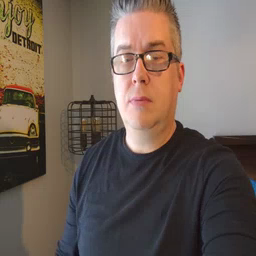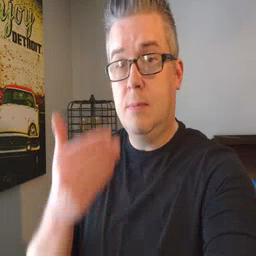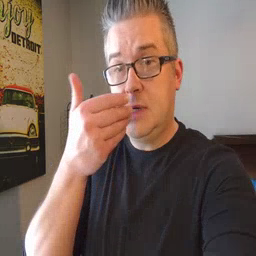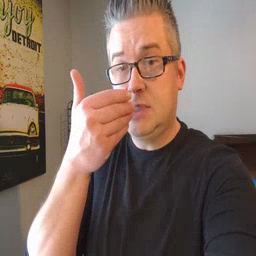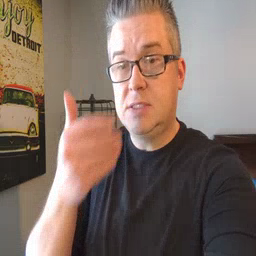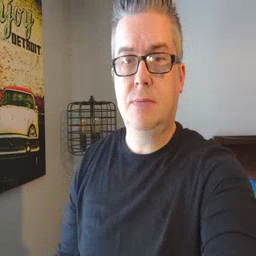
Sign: pizza